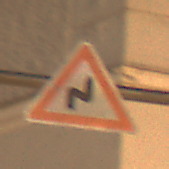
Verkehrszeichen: DoppelkurveRechts
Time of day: Night
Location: Outdoor (Urban)
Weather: Clear
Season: NotSpecified
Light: Artificial